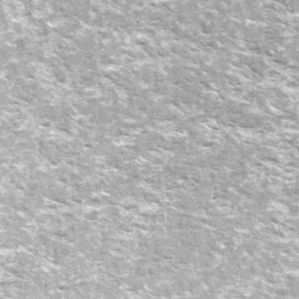
Label: frost